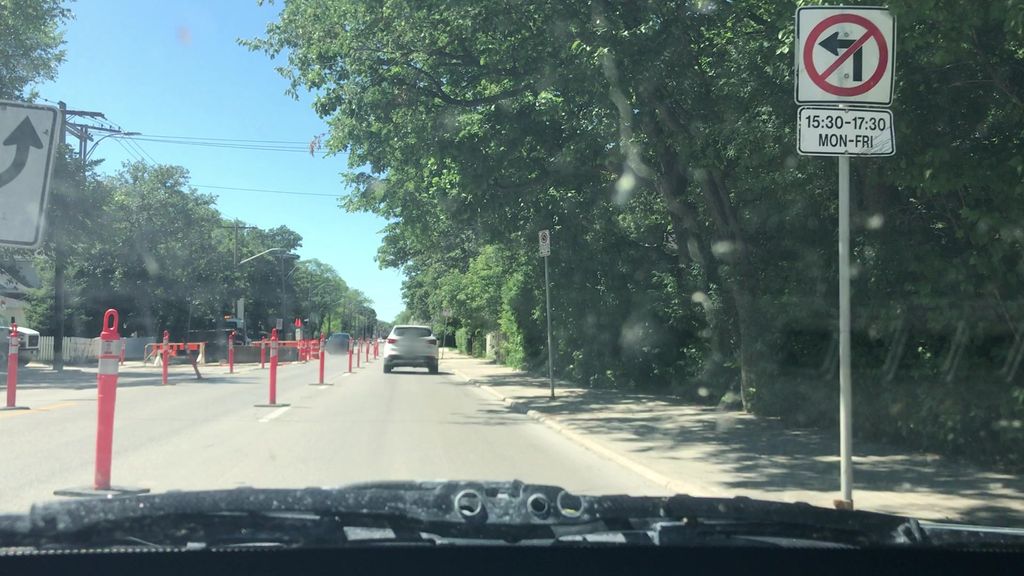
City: winnipeg